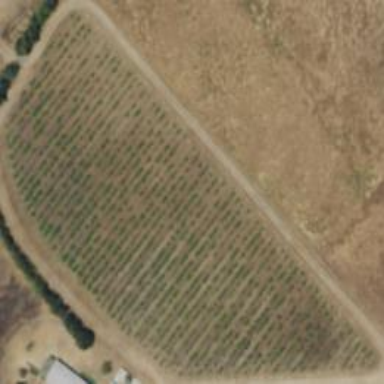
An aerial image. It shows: Vineyard where grapes are grown.